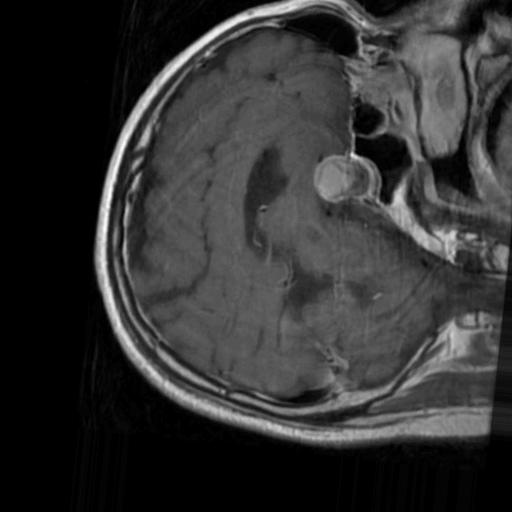
Label: brain_tumor